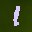
Label: 1